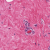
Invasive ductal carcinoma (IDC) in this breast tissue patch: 0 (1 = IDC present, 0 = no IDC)